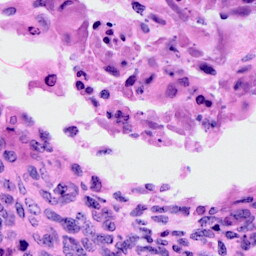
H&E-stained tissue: Cervix